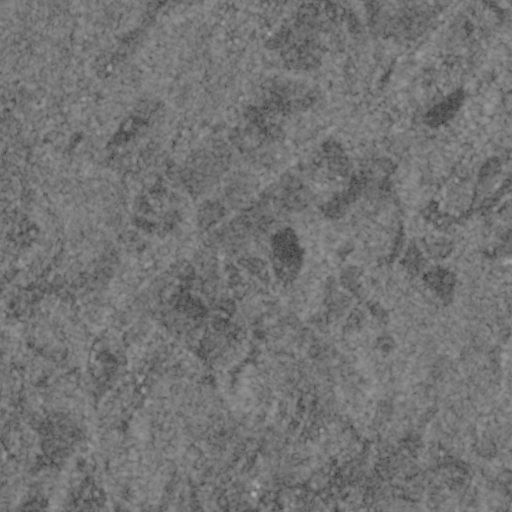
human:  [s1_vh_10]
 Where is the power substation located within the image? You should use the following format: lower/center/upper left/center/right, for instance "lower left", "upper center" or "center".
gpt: The power substation is located in the upper right of the image.
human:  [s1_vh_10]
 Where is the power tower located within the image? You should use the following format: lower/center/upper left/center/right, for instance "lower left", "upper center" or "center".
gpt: The power tower is located in the upper right of the image.
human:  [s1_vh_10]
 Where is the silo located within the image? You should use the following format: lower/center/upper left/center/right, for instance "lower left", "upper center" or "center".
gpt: The silo is located in the lower center of the image.
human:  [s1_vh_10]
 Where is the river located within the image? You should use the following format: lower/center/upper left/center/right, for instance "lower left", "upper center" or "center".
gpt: The river is located in the lower right of the image.
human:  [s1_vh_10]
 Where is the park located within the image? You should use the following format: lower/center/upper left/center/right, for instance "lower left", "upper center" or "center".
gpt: There is no park in the image.

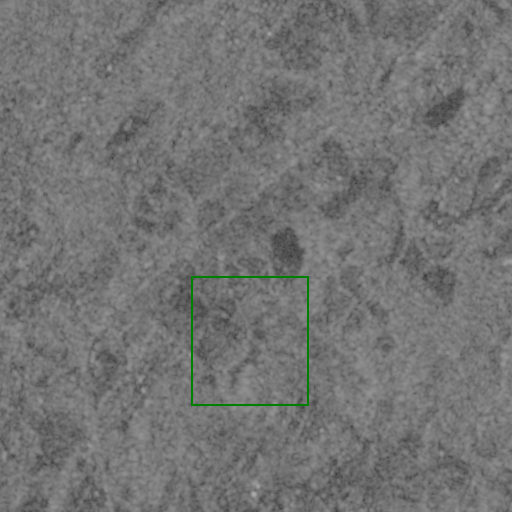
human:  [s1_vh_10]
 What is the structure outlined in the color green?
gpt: The structure outlined in green is a crop field.
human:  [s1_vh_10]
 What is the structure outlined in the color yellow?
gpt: There is no yellow outline.